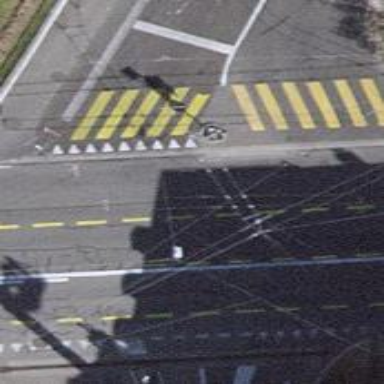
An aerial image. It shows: Asphalt service road for trolleybuses with trolley wires.